Current action and preconditions to check: trajectory_clear

Your task: For each precondition in the list above, predict whether it will hold at this action.

Consider the current scene as observed from the mobile robot's camera, and analyze the predicted future states of all dynamic agents (e.g., people, animals, vehicles, or any moving entities) within the NEXT SECOND.

IMPORTANT: Only answer "very likely" if you are absolutely certain—based on strong, clear evidence—that a dynamic agent will violate the precondition in the predicted future state. Do NOT answer "very likely" for unlikely, ambiguous, or low-probability risks.

Ask yourself for each precondition: Is there a high probability, with clear and convincing evidence, that the predicted future states of any dynamic agent will interfere with the predicted future state of the currently executing action within the NEXT SECOND, causing that precondition to fail?

Assess the risk level based on these predictions. Use "likely" or "very likely" if motions create a clear risk of interference.

Use "neutral" or "improbable" if agents are nearby but their predicted paths are clearly diverging or non-conflicting.

Failure Risk Categories: "very improbable", "improbable", "neutral", "likely", "very likely"

Answer Format: Output ONLY the probability_of_failure value from these categories: "very improbable", "improbable", "neutral", "likely", "very likely"

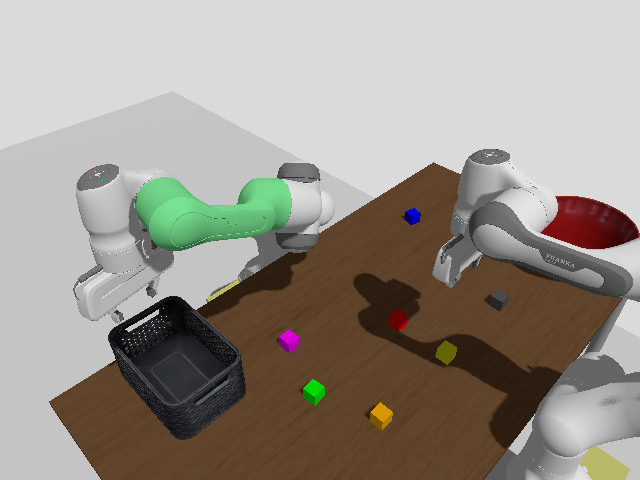

Answer: very improbable